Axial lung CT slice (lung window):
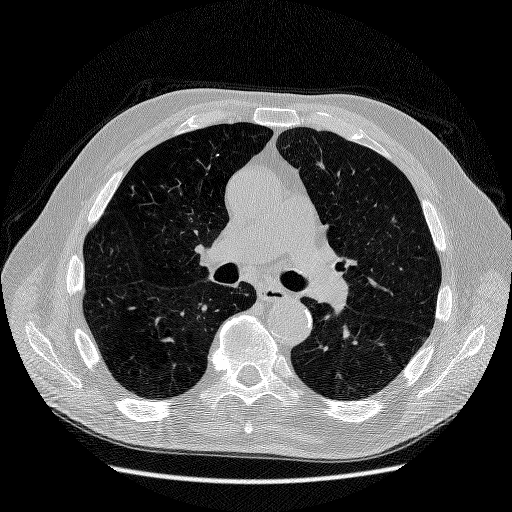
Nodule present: no